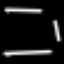
Label: octagon